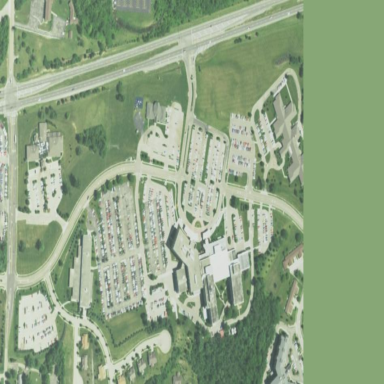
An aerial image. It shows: Healthcare facility identified as hospital.